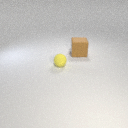
small yellow rubber sphere in front of large brown rubber cube